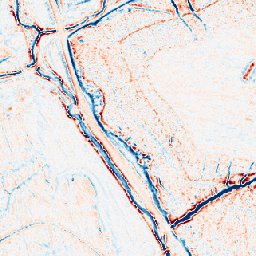
Category: edge_preserving
Decomposition family: bilateral
Decomposition parameters: d: 9
sigma_color: 75
sigma_space: 100
Upsampling method: area
Upsampling parameters: scale: 8
Upsampling scale: 8